Field crop: tomato
Growth stage: 1
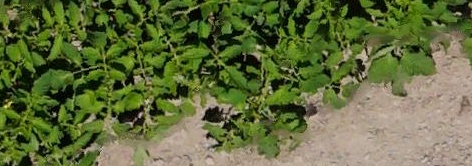
Species: tomato